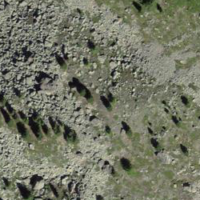
EUNIS habitat code: 48
Species observed at this site:
Geum reptans
Draba aizoides
Phleum alpinum
Oxyria digyna
Saxifraga adscendens
Achillea erba-rotta
Lotus alpinus
Hippocrepis comosa